Question: I had created the following table and inserted 20K records by executing the following statements:
'''
create table Testing
(
col1 int,
col2 varchar(50),
col3 bit,
col4 int,
col5 varchar(50),
col6 bit);
declare
@flag bit = 1,
@count int
while @flag = 1
begin
set @count = (Select count(*) from Testing);
if (@count = 20000)
begin
set @flag = 0;
end
else
begin
insert into Testing values(100, 'Testing', 1, 100, 'Testing', 1)
end
end
'''
And then executed the following query 6 times:
'''
select * from testing
where col2 = 'Testing'
'''
The profiler shows 276 reads for the first execution and 135 for the rest of five.

I don't know why it's taking high reads on first time and how to decrease the reads for the first time.
I had executed DBCC DROPCLEANBUFFERS; DBCC FREEPROCCACHE; before each execution.
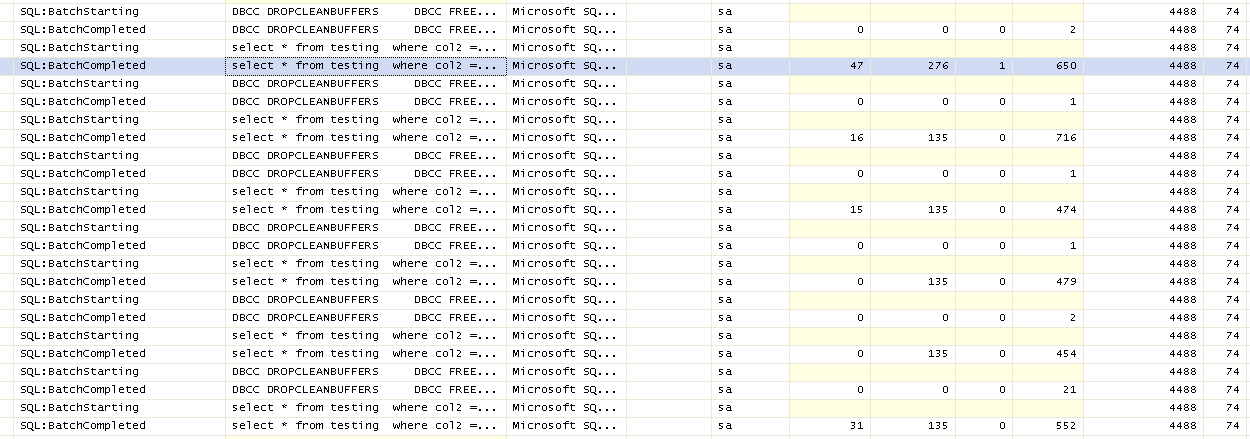
Answer: I see a similar pattern here. In my case the first batch shows up as 226 reads and subsequent reads as 105.
The first time you execute the query after creating and populating the table it automatically creates statistics on 'col2' in order to get an estimated number of rows.
If you add the 'SP:StmtCompleted' event to the trace you can see that this is responsible for the extra reads that the first batch encounters.

To answer the question "how to decrease the reads for the first time?" technically you could disable automatic statistics creation but the overhead of automatic statistics maintenance is generally nothing when compared to the benefit of more accurate cardinality estimates and better query plans.